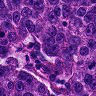
Metastatic tissue present: yes